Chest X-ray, AP view. Patient: 52 years old, sex F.
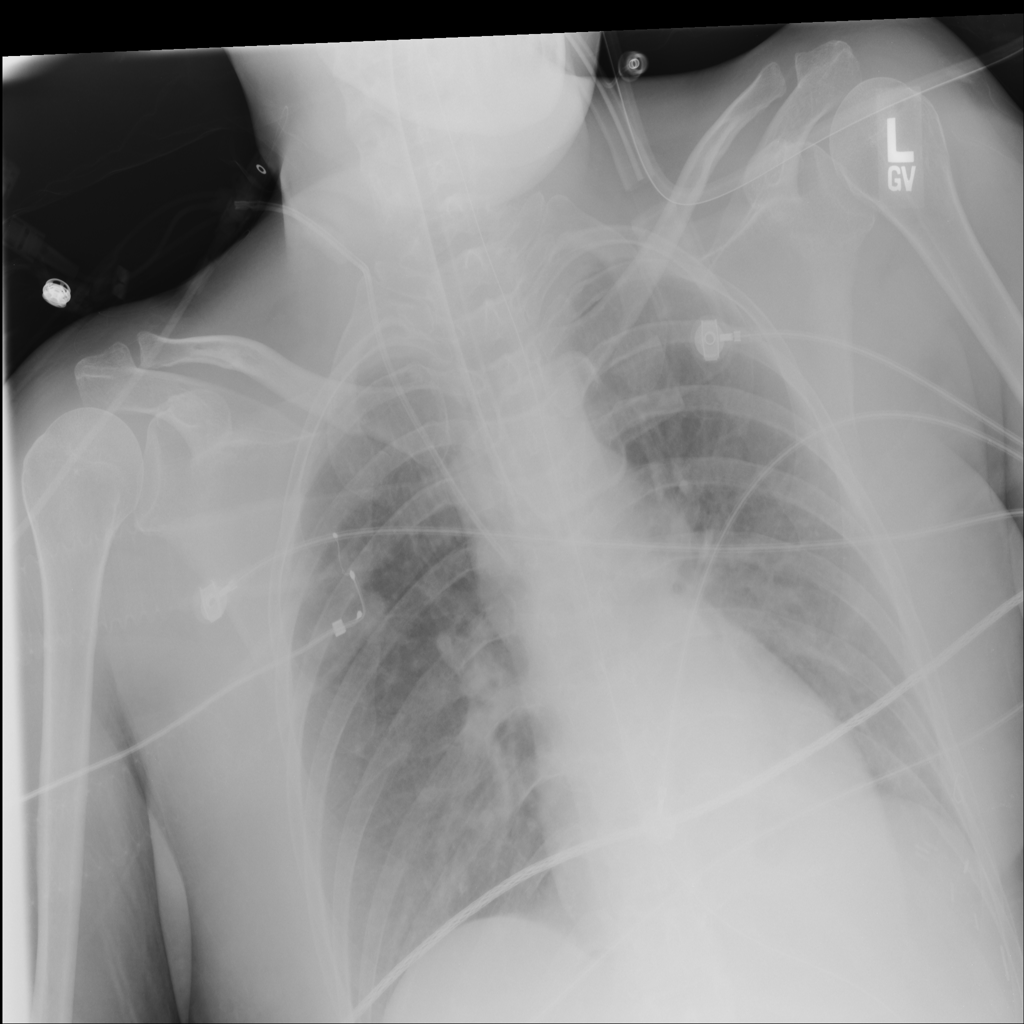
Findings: No Finding